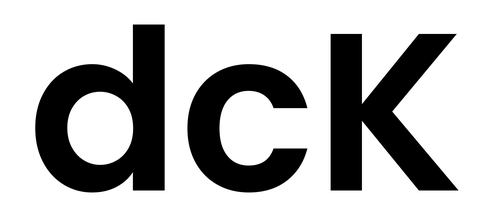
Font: Poppins-SemiBold